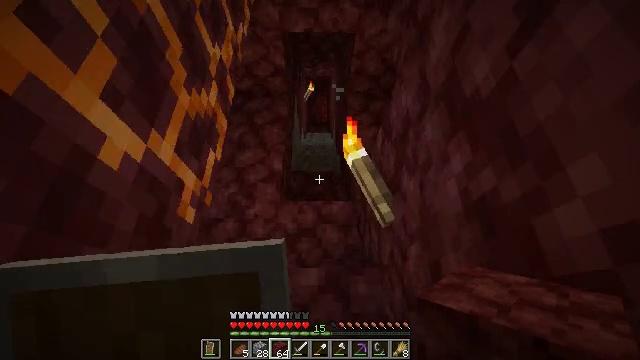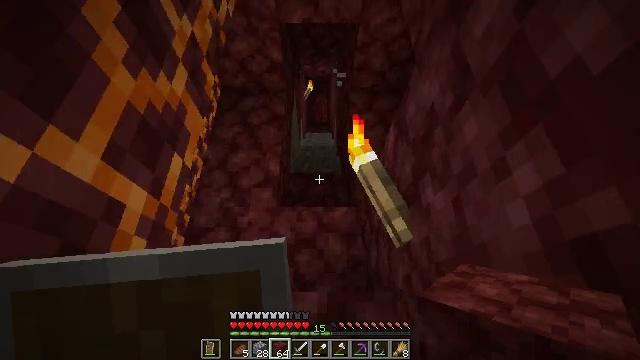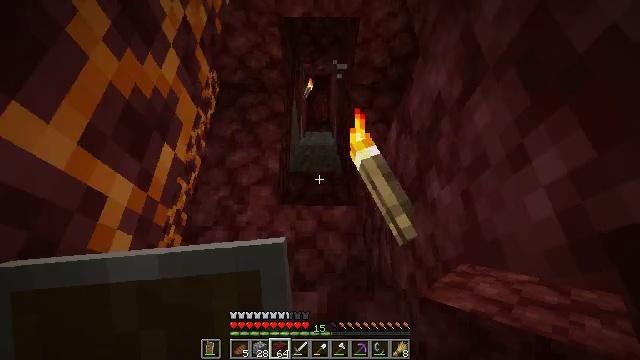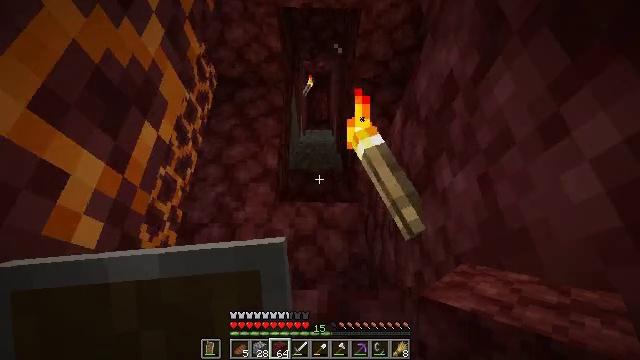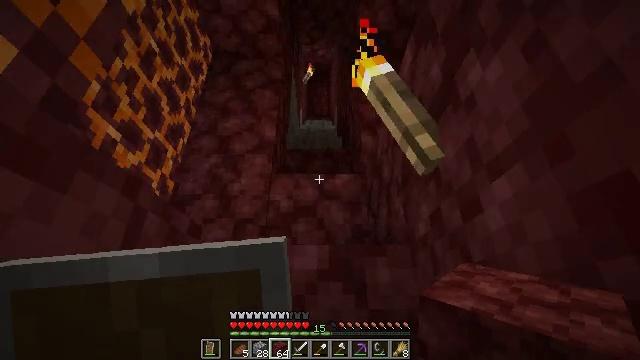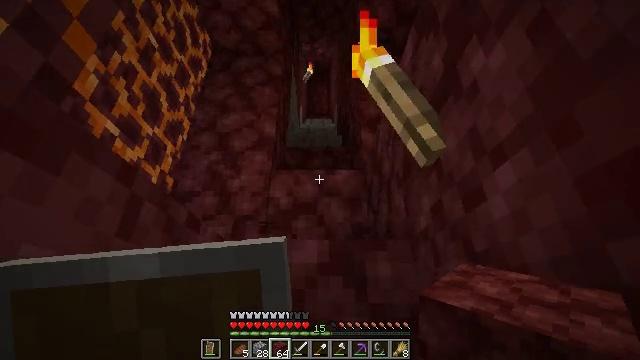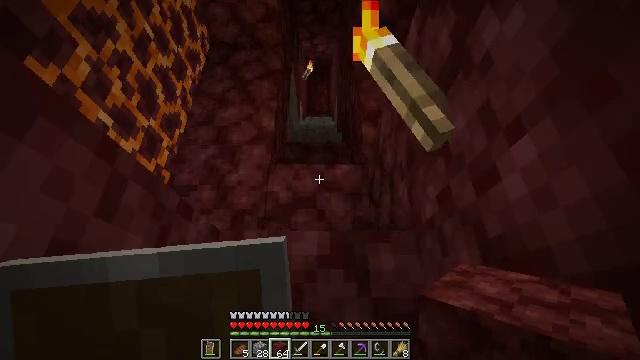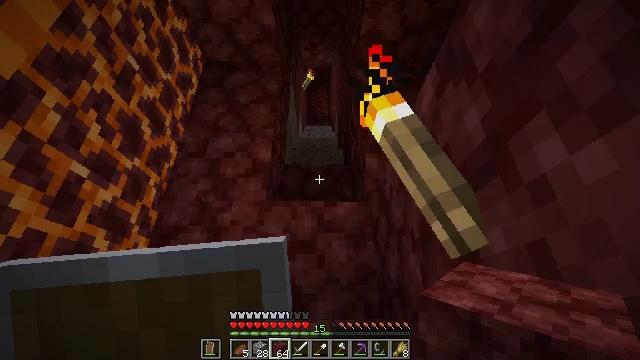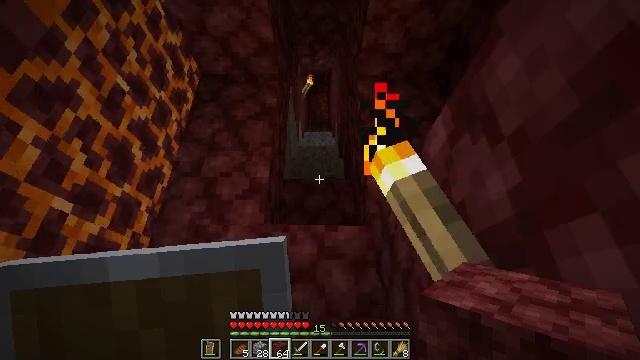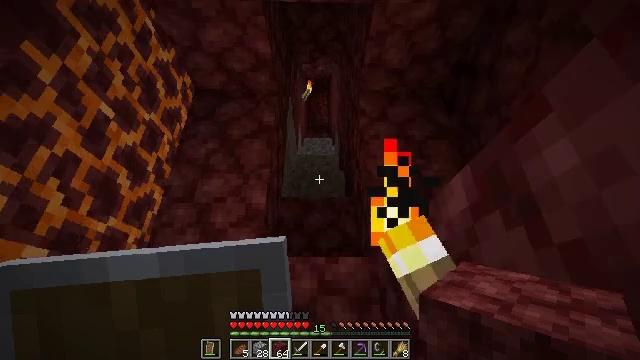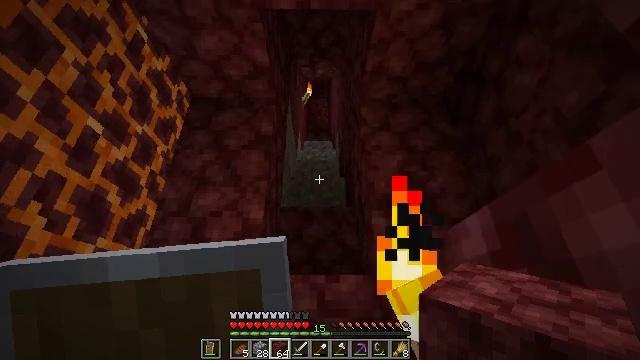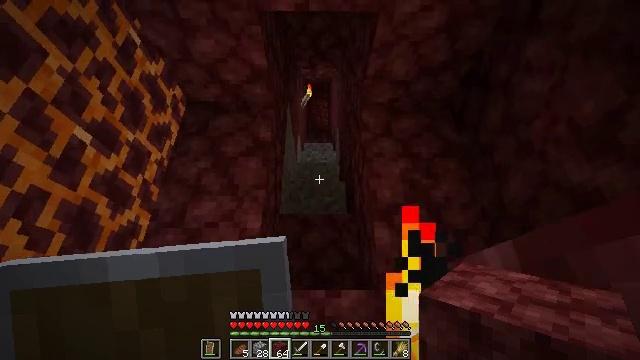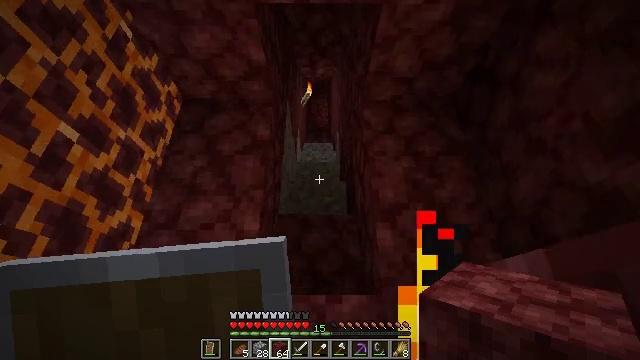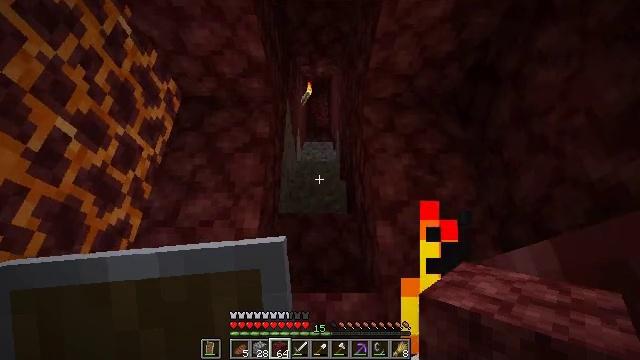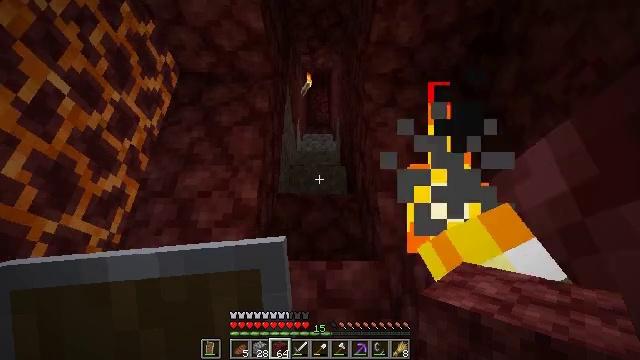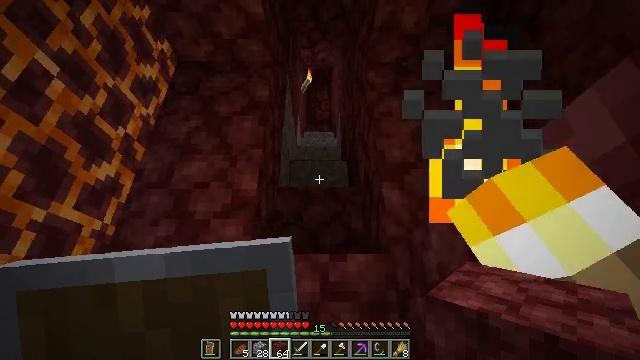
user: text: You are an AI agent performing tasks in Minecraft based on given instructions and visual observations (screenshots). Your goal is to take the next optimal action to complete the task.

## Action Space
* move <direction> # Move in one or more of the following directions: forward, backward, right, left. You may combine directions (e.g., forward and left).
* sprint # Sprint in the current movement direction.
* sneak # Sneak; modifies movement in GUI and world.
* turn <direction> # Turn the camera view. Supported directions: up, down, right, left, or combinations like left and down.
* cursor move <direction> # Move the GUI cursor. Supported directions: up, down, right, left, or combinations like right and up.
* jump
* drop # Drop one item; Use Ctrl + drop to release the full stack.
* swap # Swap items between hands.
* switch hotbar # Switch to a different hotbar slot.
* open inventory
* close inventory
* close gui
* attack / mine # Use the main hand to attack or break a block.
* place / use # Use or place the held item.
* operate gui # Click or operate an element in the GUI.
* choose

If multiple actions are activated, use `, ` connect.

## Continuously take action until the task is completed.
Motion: motion action
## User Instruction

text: craft item air
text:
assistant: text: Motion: move forward, jump
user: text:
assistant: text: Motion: move forward, jump
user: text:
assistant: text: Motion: move forward, jump
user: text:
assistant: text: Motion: move forward, jump
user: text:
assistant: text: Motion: move forward, jump
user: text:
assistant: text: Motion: move forward, jump
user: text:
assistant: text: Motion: move forward, jump
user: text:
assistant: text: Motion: move forward, jump
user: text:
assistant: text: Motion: move forward, jump
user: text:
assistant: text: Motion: move forward, jump
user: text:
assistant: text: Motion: move forward, jump
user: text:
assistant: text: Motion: move forward, jump
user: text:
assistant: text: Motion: move forward, jump
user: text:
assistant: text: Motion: move forward, jump
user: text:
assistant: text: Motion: move forward, jump
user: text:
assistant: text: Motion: move forward, jump
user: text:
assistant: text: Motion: move forward, jump
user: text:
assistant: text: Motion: move forward, jump
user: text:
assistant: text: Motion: move forward, jump
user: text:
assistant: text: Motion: move forward, jump
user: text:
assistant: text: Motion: move forward, jump
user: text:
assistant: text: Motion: move forward, jump
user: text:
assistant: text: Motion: move forward, jump
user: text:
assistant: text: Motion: move forward, jump
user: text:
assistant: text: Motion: move forward, jump
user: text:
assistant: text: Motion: move forward, jump
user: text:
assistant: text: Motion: move forward, jump
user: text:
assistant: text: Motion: move forward, jump
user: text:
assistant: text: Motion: move forward, jump
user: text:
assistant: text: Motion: move forward, jump